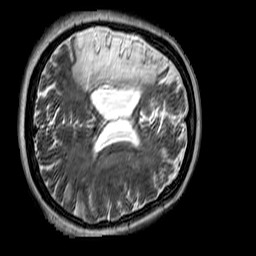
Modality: T2w
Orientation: axial
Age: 59
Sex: female
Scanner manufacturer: siemens
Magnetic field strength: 3 T
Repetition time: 3.2 s
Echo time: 0.212 s